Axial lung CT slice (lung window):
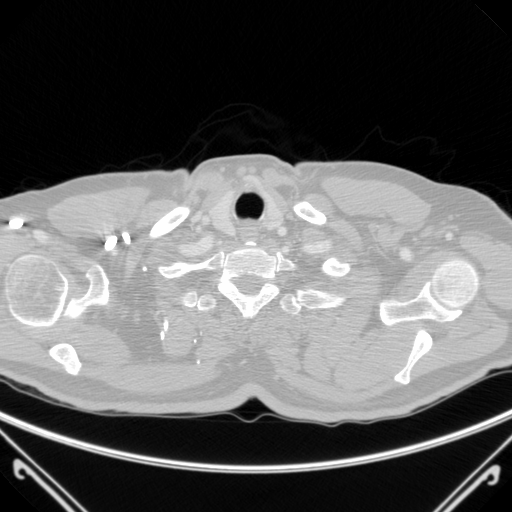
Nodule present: no